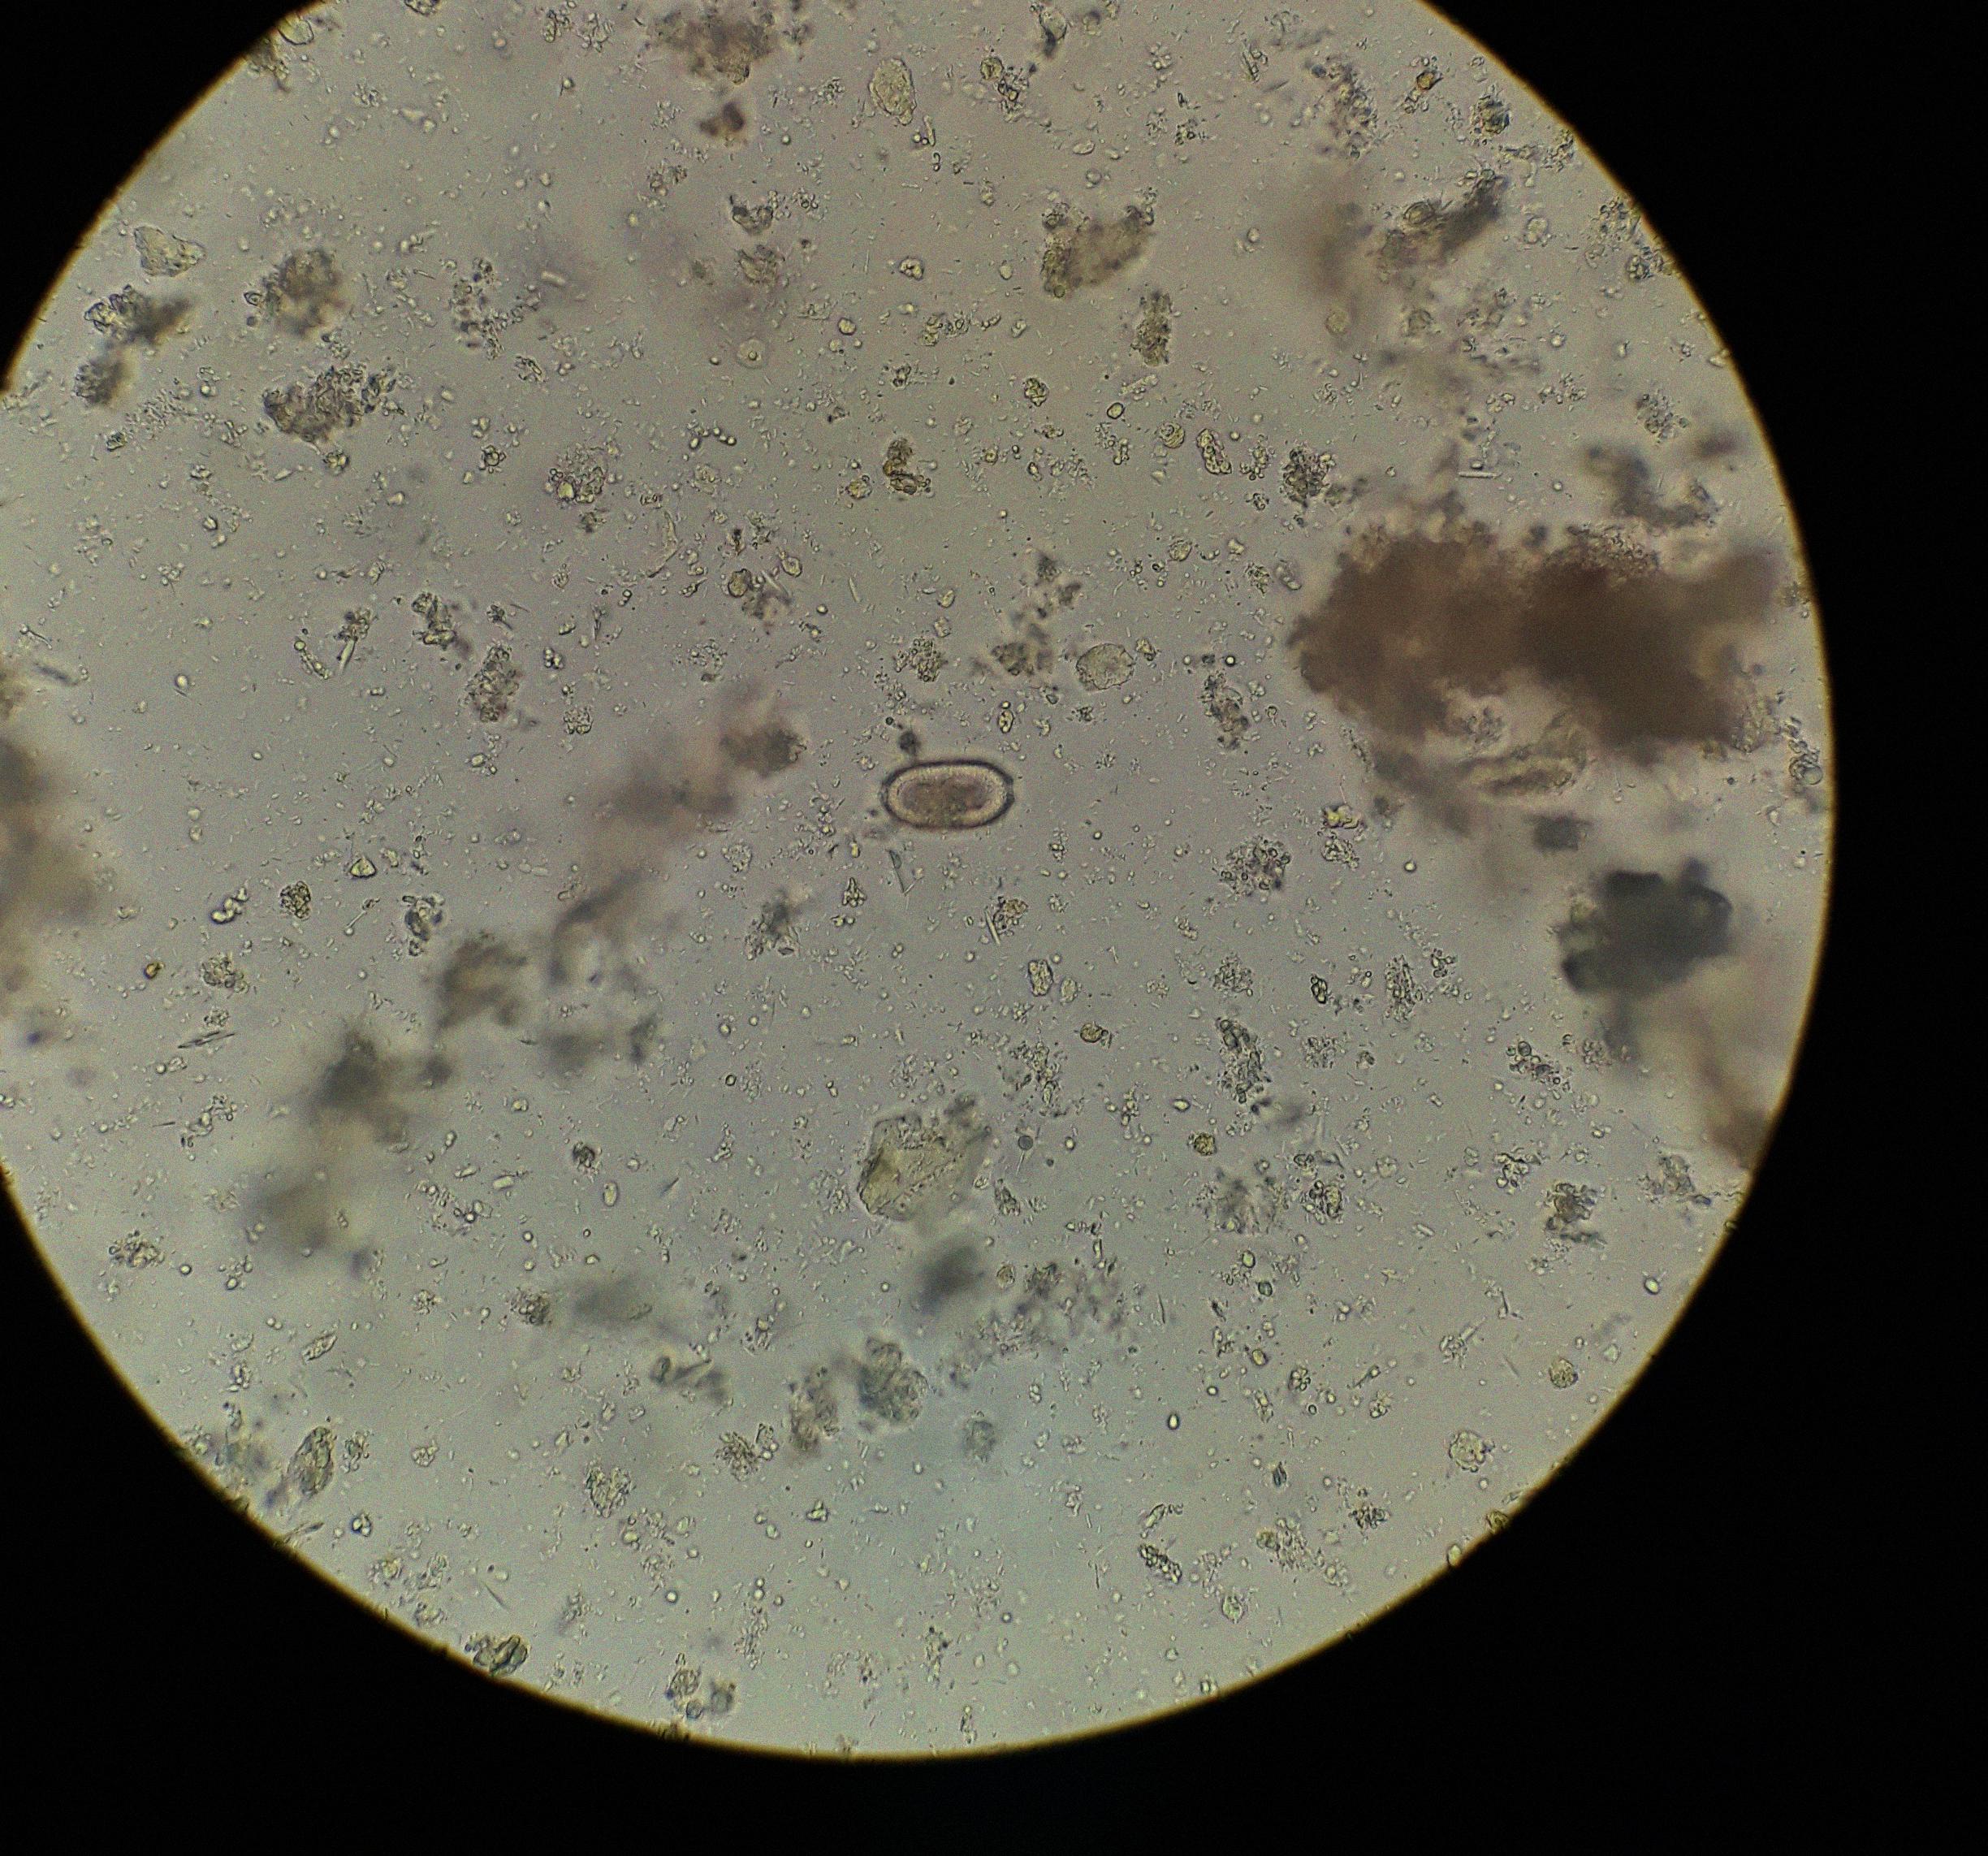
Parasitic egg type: Capillaria philippinensis